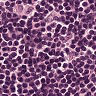
Metastatic tissue present: no